Interaction volume radius: 5 \u00c5
Interaction volume height: 25 \u00c5
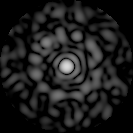
Disorder parameter: 0.8398